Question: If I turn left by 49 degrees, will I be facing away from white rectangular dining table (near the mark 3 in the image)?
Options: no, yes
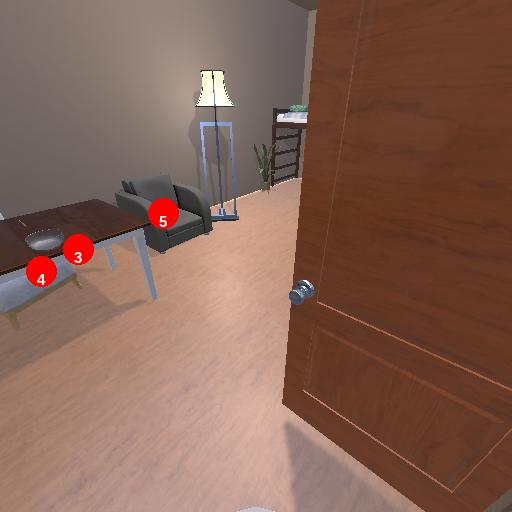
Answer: no